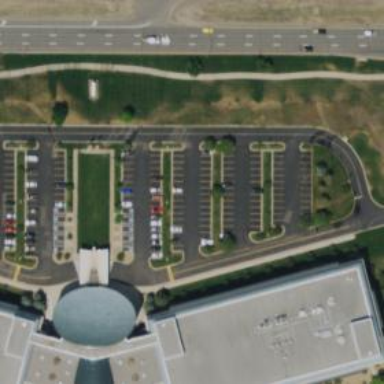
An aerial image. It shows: Parking space is available.